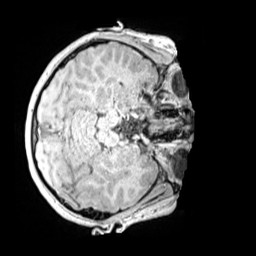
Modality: MP2RAGE
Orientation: axial
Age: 11
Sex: male
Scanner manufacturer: siemens
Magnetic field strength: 3 T
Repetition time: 4 s
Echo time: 0.00299 s